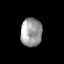
Tissue: prostate
Cell type: Endothelial cells
Senescence score: 0.3494
Nuclear area (px): 597
Mean DAPI intensity: 155.266